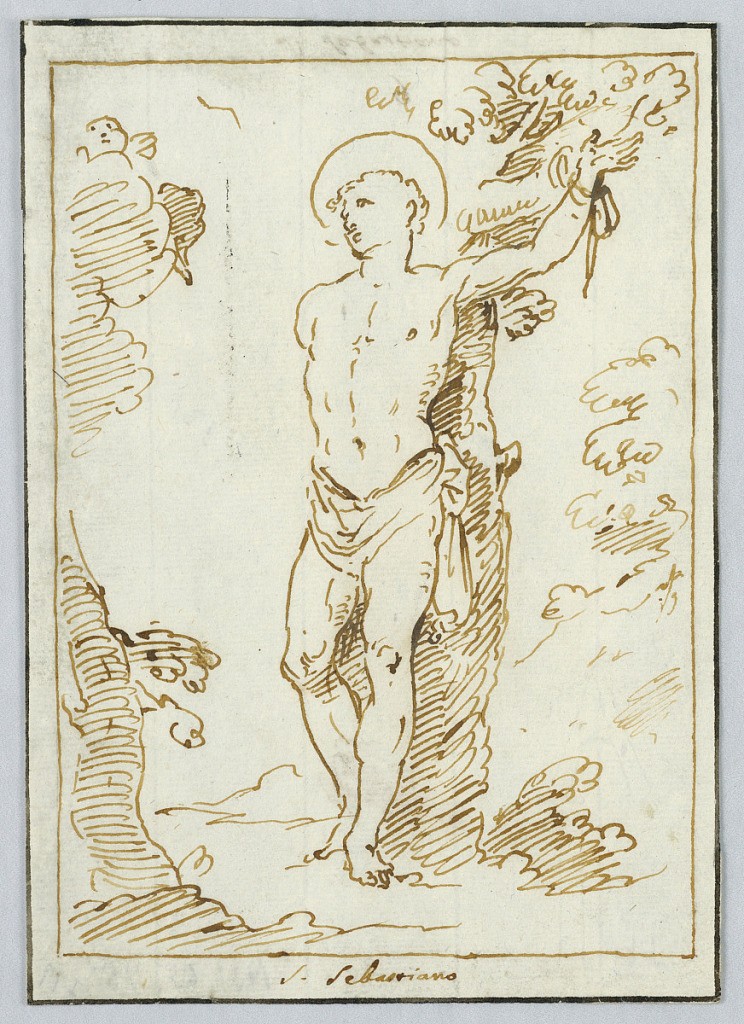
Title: Study for a Painting: Saint Sebastian
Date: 1800–1825
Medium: Pen and ink on paper
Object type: Drawing
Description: Shown standing and bound to a tree. The right arm is not shown. A tree is in the left foreground. Framing lines. Caption: S. Sebastiano. On verso, in opposite direction: the drawing had been begun with the head. The oblong is framed; written at its bottom: 9; below is the caption as on the recto.